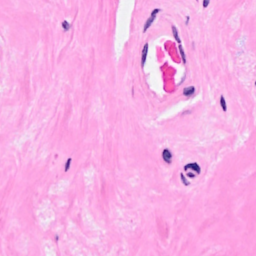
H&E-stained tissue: Breast